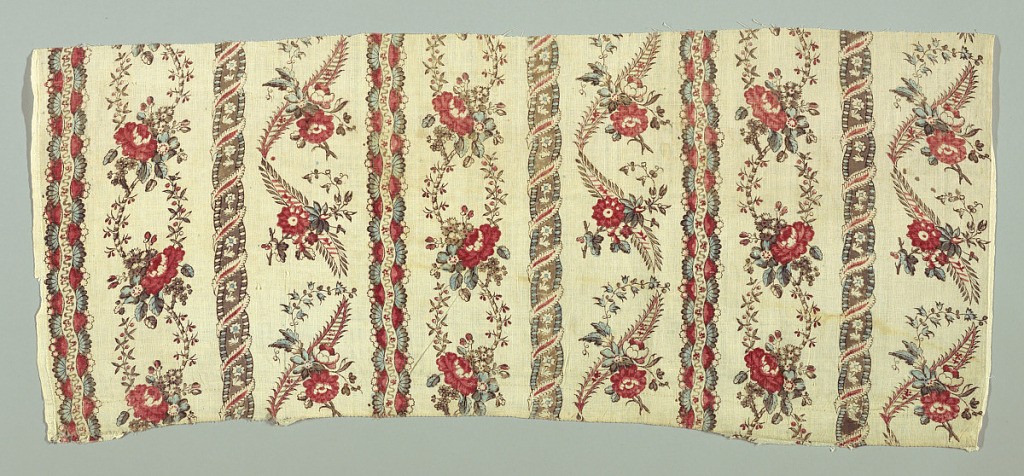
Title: Textile
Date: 1750–1800
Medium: cotton Technique: block printed on plain weave; blue applied by brush
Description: Straight repeat of two floral stripes separated by two narrow ribbon-like stripes; three repeats fill the width of the fabric.